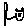
Label: cat